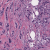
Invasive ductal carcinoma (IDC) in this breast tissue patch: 1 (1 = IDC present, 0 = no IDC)